Question: I am trying to import a table from Binance fees (<URL>.
When i get data, i dont know how split files for each network type.
Now, i have data like this:
'''
=IMPORTHTML("https://www.binance.com/en/fee/depositFee"; "table"; 0)
'''

Thanks!!!
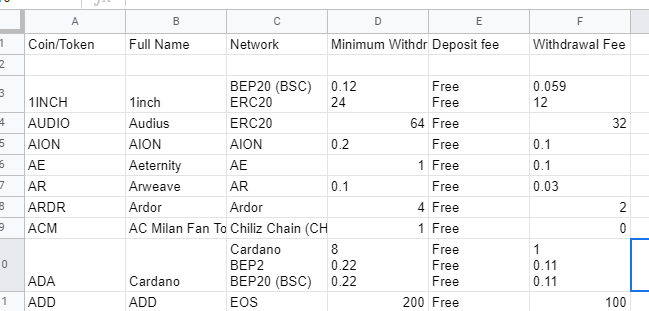
Answer: One solution is, after importing data as you did, is to split each line as following
'''
=iferror(transpose(flatten(arrayformula(transpose(split(transpose(C3:F3),char(10)))))),"")
'''
You will get multiple blocks of 4 columns. And finally you can group data like this way, assuming there is a max of 4 blocks :
'''
=query({query( 'raw data'!A3:V,"select A,B,G,H,I,J");query('raw data'!A3:V,"select A,B,K,L,M,N");query('raw data'!A3:V,"select A,B,O,P,Q,R");query('raw data'!A3:V,"select A,B,S,T,U,V")},"select * where Col3<>'' order by Col1")
'''
<URL>